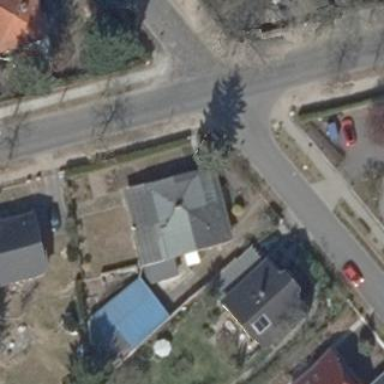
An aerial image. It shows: Detached building with pyramidal roof shape.